Question: In my app I load image and verify I haven't too much blobs.
In additional, I put all images I loaded in list box and all image have a border.
Now, I want to change border color pet item according the Boolean value (true or false according numbers of blobs and their size).
If my image passed the border should be green, else red.
my relevent code:
'''
public List<String> ImagePath = new List<String>();
public MainWindow()
{
InitializeComponent();
lb_Images.ItemsSource = ImagePath;
}
private void bu_addImage_Click(object sender, RoutedEventArgs e)
{
addImageToListBox();
}
private void addImageToListBox()
{
String imagePath = getImage();
// verfiy img haven't too much blobs
Boolean passed = imagePassed(imagePath);
// add the image to the list box
// I want to change border according passed value
// True - green; False- red.
ImagePath.Add(imagePath);
lb_Images.Items.Refresh();
}
'''
XAML:
'''
<Window x:Class="forQuestionWPF.MainWindow"
xmlns="http://schemas.microsoft.com/winfx/2006/xaml/presentation"
xmlns:x="http://schemas.microsoft.com/winfx/2006/xaml"
Title="MainWindow" Height="216" Width="519">
<Window.Resources>
<DataTemplate x:Key="ImageGalleryDataTemplate">
<Grid>
<Border BorderBrush="Green" BorderThickness="2" Width="120" Height="120" Padding="5" Margin="5" CornerRadius="6">
<Image Source="{Binding}" Stretch="Fill" HorizontalAlignment="Center">
<Image.ToolTip>
<Grid>
<Image Source="{Binding}" Stretch="Fill" HorizontalAlignment="Center" Height="200" Width="200" />
</Grid>
</Image.ToolTip>

</Border>
</Grid>
</DataTemplate>
<ItemsPanelTemplate x:Key="ImageGalleryItemsPanelTemplate">
<UniformGrid Rows="1" Columns="25" HorizontalAlignment="Center" VerticalAlignment="Stretch"/>
</ItemsPanelTemplate>
</Window.Resources>
<Grid>
<Canvas Height="177" HorizontalAlignment="Left" Name="canvas1" VerticalAlignment="Top" Width="497">
<ListBox Canvas.Left="6" Canvas.Top="5" Height="166" Name="lb_Images" Width="441"
ItemTemplate="{StaticResource ImageGalleryDataTemplate}"
ItemsSource="{Binding Path=ImagePath}"
ItemsPanel="{StaticResource ImageGalleryItemsPanelTemplate}">
</ListBox>
<Button Canvas.Left="453" Canvas.Top="26" Content="Add" Height="64" Name="bu_addImage" Width="38" Click="bu_addImage_Click" />
</Canvas>
</Grid>
</Window>
'''
For example, in the below image latest two items need to be with red border:

Thank you on any help!
AsfK
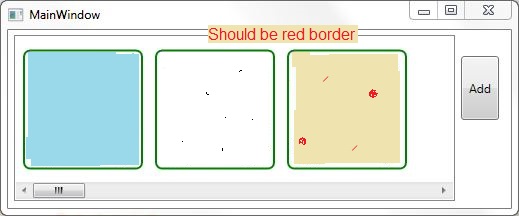
Answer: You can do it without 'Converter', just add 'DataTrigger' with Tag property to DataTemplate. This can affect to the performance because the Converter will work little much longer.
Add this class:
'''
public class MyImage
{
public string ImagePath
{
get;
set;
}
public bool Flag
{
get;
set;
}
}
'''
And in code-behind use like this:
'''
public List<MyImage> ImagePath = new List<MyImage>();
'''
Full example:
'XAML'
'''
<DataTemplate x:Key="ImageGalleryDataTemplate">
<Grid>
<Border Name="MyBorder" BorderBrush="#FFFF9800" BorderThickness="1" Width="120" Height="120" Padding="5" Margin="5" CornerRadius="6">
<Image Name="MyImage" Tag="{Binding Path=Flag}" Source="{Binding Path=ImagePath}" Stretch="Fill" HorizontalAlignment="Center">
<Image.ToolTip>
<Grid>
<Image Source="{Binding Path=ImagePath}" Stretch="Fill" HorizontalAlignment="Center" Height="200" Width="200" />
</Grid>
</Image.ToolTip>

</Border>
</Grid>
<DataTemplate.Triggers>
<DataTrigger Binding="{Binding Path=Tag, ElementName=MyImage}" Value="True">
<Setter TargetName="MyBorder" Property="BorderBrush" Value="Red" />
</DataTrigger>
<DataTrigger Binding="{Binding Path=Tag, ElementName=MyImage}" Value="False">
<Setter TargetName="MyBorder" Property="BorderBrush" Value="Green" />
</DataTrigger>
</DataTemplate.Triggers>
</DataTemplate>
'''
'Code-behind'
'''
public partial class MainWindow : Window
{
int imageNumber = 0;
public List<MyImage> ImagePath = new List<MyImage>();
public MainWindow()
{
InitializeComponent();
lb_Images.ItemsSource = ImagePath;
}
private void bu_addImage_Click(object sender, RoutedEventArgs e)
{
addImageToListBox();
}
private void addImageToListBox()
{
imageNumber++;
if (imageNumber == 4) imageNumber = 0;
string directoryPath = AppDomain.CurrentDomain.BaseDirectory;
// load input image
string ImageFilename = directoryPath + "img";
ImageFilename += imageNumber.ToString();
ImageFilename += ".jpg";
ImagePath.Add(new MyImage
{
ImagePath = ImageFilename,
Flag = false
});
lb_Images.Items.Refresh();
}
}
public class MyImage
{
public string ImagePath
{
get;
set;
}
public bool Flag
{
get;
set;
}
}
'''
In order to the properties of 'MyImage' class successfully changed, you need to implement the <URL> interface.